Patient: sex M, age 64
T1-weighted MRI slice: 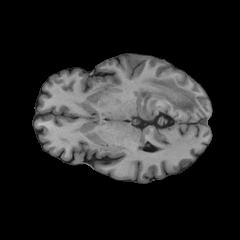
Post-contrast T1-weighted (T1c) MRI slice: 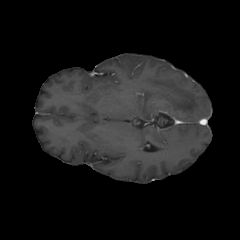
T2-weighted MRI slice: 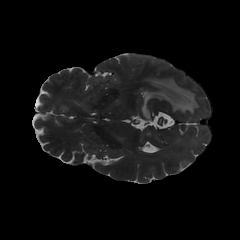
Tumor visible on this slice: yes
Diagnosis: Glioblastoma, IDH-wildtype
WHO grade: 4